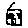
Label: house